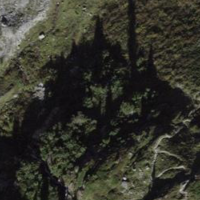
EUNIS habitat code: 23
Species observed at this site:
Aglais urticae
Colias palaeno